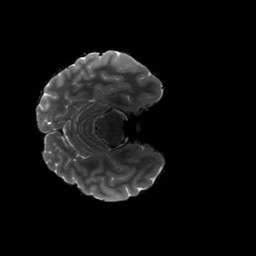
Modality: T2w
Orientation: axial
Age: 24
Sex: female
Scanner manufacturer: siemens
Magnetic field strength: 3 T
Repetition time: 3.2 s
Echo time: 0.564 s